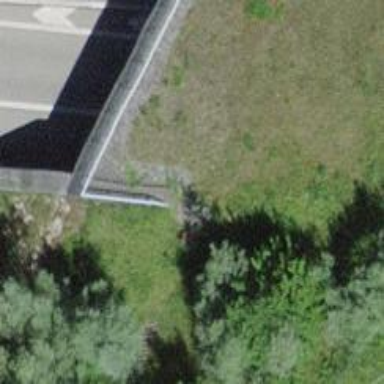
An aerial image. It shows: Wall barrier.